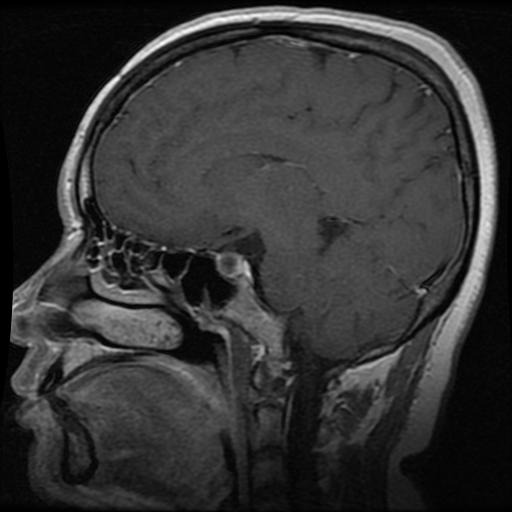
Label: pituitary